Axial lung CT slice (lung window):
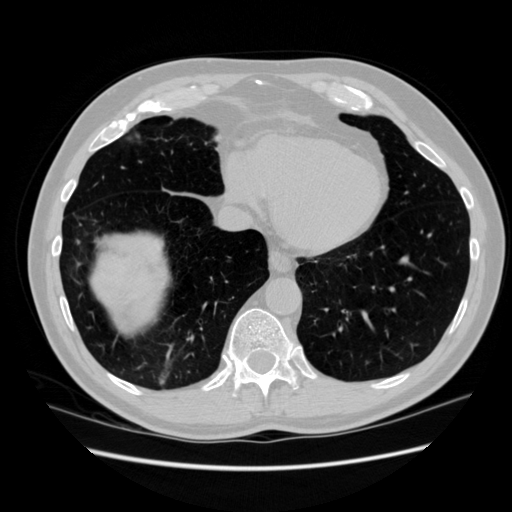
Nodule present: no